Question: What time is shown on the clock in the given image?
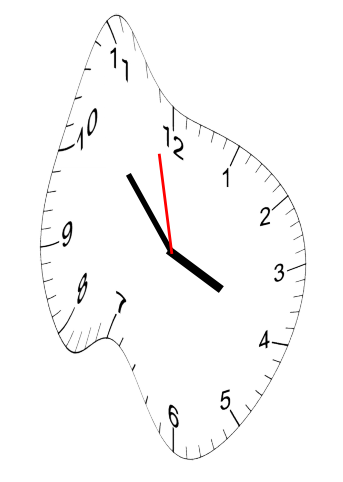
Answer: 03:52:58